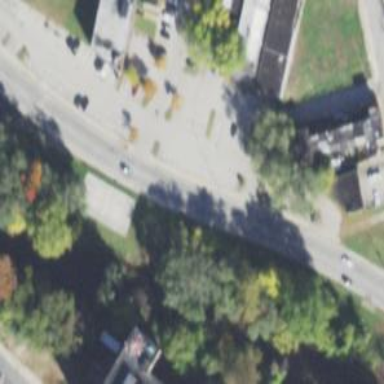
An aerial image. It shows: Residential road with asphalt surface and sidewalk on the left side.